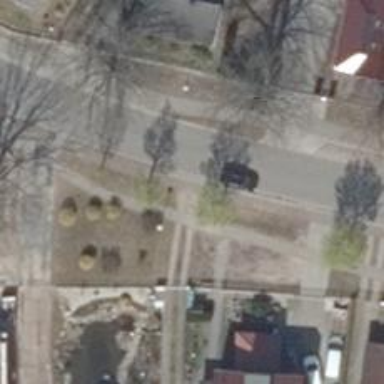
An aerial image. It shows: Driveway leading to service road.